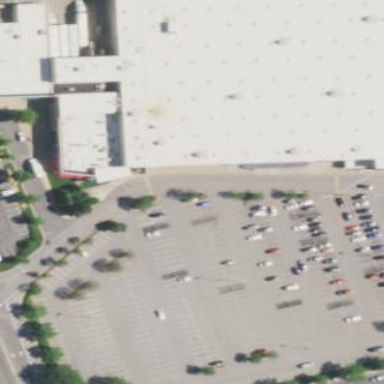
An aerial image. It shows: Wholesale shop building.